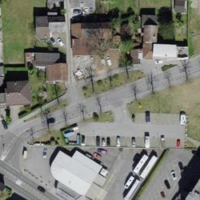
EUNIS habitat code: 54
Species observed at this site:
Sporobolus indicus
Passer italiae